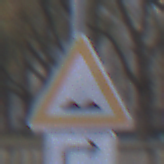
Verkehrszeichen: UnebeneFahrbahn
Zusatzzeichen unten: RichtungsangabeDurchPfeile5
Umgebung: Outdoor, Urban
Tageszeit: SunriseSunset
Wetter: PartlyCloudy
Licht: Natural
Jahreszeit: NotSpecified
Kontrast: LowContrast